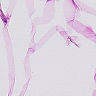
Metastatic tissue present: no